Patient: sex M, age 48
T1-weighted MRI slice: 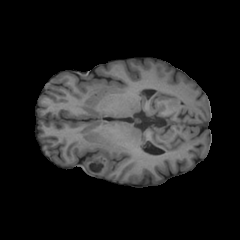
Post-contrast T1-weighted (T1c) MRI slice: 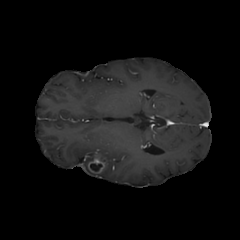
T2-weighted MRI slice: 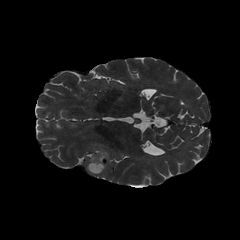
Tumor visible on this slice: yes
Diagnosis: Glioblastoma, IDH-wildtype
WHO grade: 4